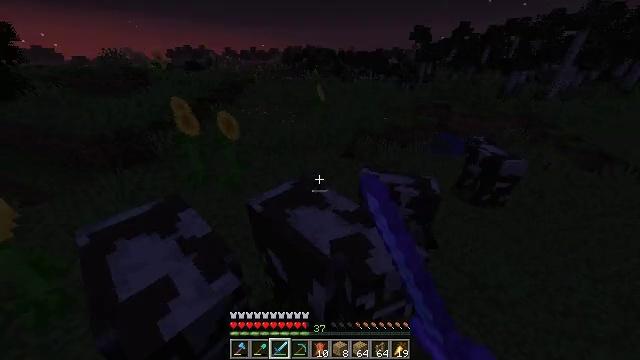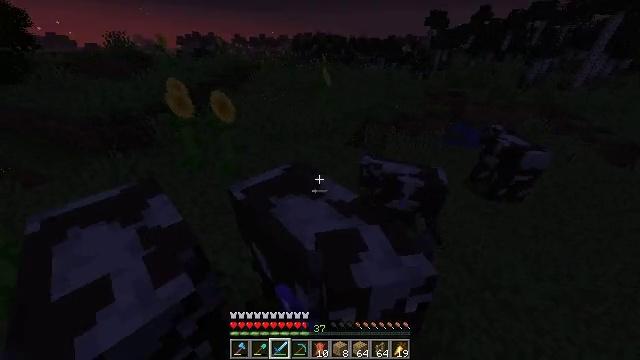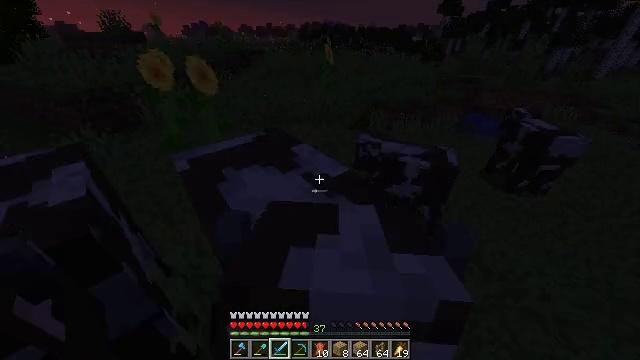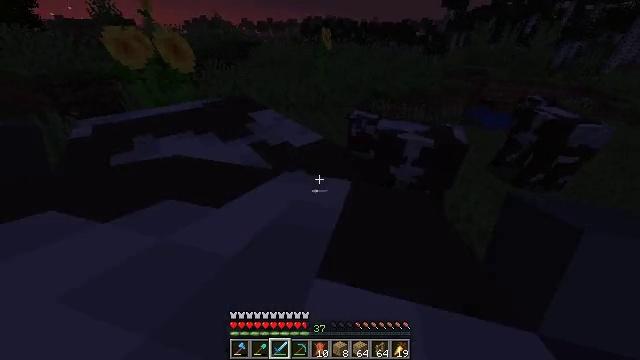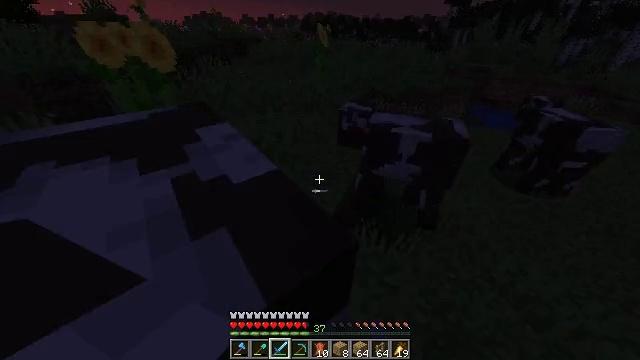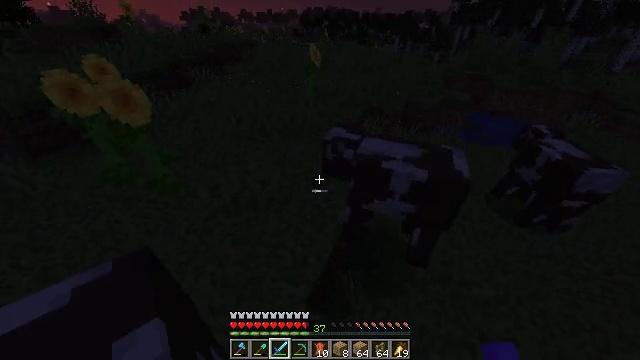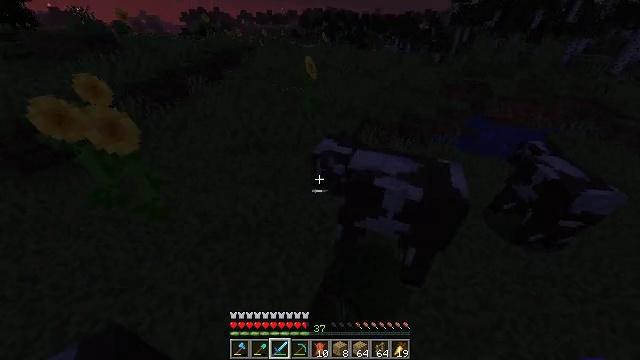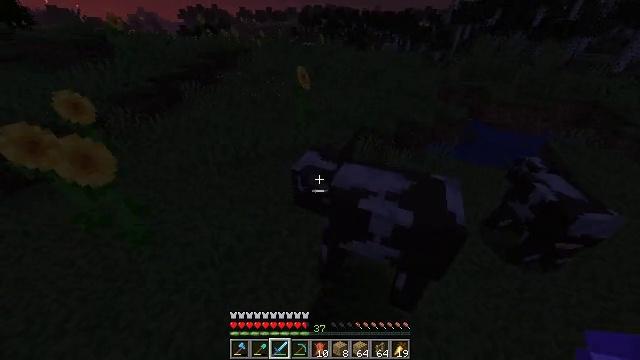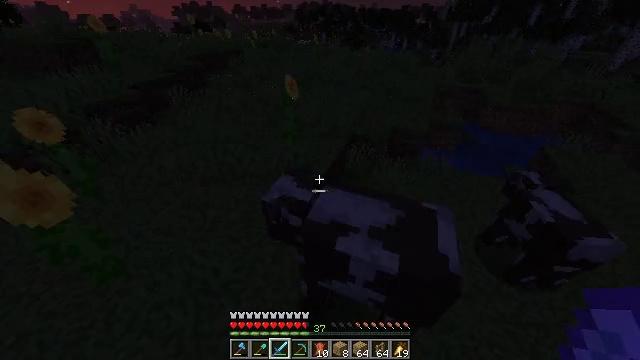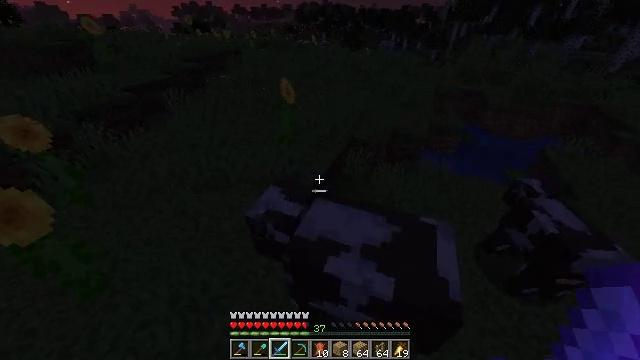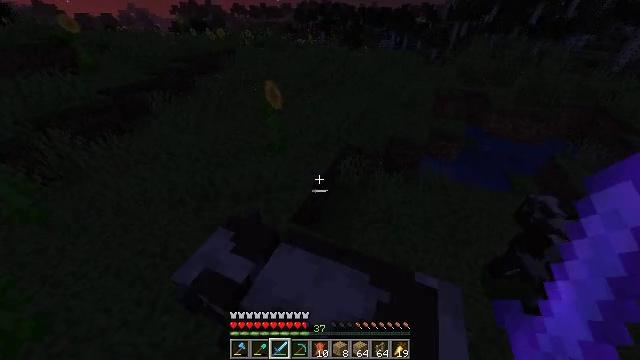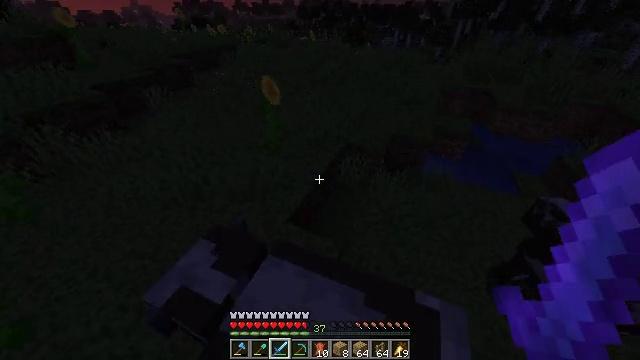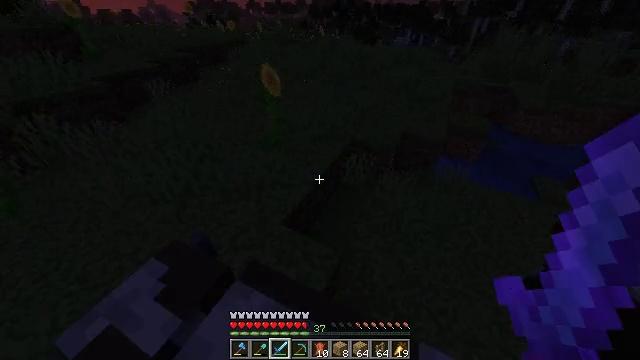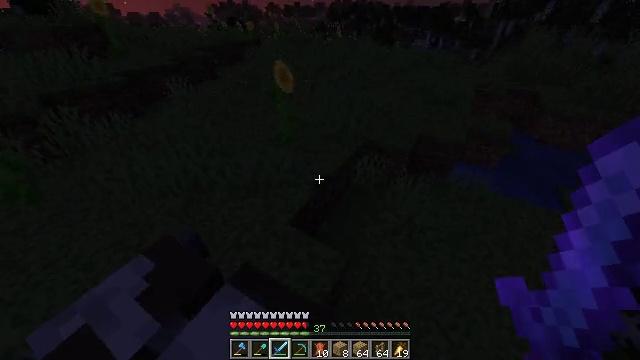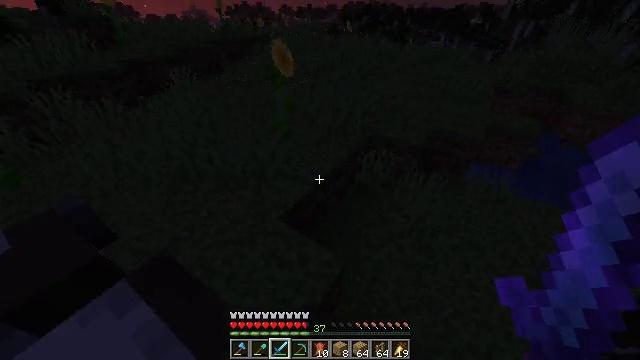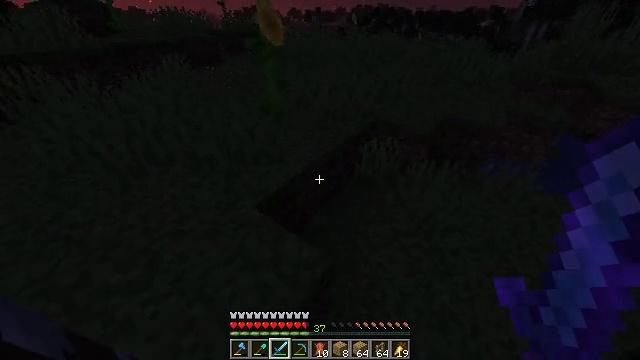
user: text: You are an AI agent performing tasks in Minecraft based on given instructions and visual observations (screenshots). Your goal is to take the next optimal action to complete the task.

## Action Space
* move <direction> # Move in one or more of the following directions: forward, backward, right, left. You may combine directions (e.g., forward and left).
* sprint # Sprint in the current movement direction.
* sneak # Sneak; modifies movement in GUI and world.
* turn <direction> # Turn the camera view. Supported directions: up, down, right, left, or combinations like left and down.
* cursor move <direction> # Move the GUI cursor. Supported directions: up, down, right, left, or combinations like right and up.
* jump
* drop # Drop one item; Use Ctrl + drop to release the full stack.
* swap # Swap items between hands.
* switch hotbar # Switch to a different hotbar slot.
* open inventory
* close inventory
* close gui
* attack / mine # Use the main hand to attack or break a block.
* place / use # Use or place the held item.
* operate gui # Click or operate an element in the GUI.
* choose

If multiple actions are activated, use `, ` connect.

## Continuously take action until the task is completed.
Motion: motion action
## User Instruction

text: Harvest birch leaves for decorations.
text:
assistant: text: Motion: move forward, turn left and down, attack / mine, jump
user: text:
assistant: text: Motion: move forward, turn left and down, attack / mine, jump
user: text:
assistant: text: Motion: move forward, attack / mine, jump
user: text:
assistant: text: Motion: move forward, jump
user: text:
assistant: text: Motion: move forward, turn down, jump
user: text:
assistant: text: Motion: move forward, jump
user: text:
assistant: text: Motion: move forward, jump
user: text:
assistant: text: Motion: move forward, jump
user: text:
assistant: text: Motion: move forward, jump
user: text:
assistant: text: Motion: move forward, jump
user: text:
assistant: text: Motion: move forward, jump
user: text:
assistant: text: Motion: move forward, sprint, turn left, jump
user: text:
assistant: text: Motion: move forward, sprint, turn left, jump
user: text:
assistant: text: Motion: move forward, sprint, turn left, jump
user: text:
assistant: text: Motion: move forward, turn left, jump
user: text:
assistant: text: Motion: move forward, turn up, jump
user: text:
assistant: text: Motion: move forward, turn up, jump
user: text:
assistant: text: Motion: move forward, turn up, jump
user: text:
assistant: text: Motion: move forward, turn right and up, jump
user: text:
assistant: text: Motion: move forward, turn right and up, jump
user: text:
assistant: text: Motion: move forward, turn right and up, jump
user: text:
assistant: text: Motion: move forward, turn right and up, jump
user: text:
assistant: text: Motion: move forward, sprint, turn right, jump
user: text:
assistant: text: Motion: move forward, sprint, turn right, jump
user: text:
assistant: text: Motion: move forward, sprint, turn right, jump
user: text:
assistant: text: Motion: move forward, turn right, jump
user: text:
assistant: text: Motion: move forward, turn right, jump
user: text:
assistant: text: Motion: move forward, turn right, jump
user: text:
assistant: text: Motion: move forward, turn right, jump
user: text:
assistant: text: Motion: move forward, sprint, turn right and down, jump